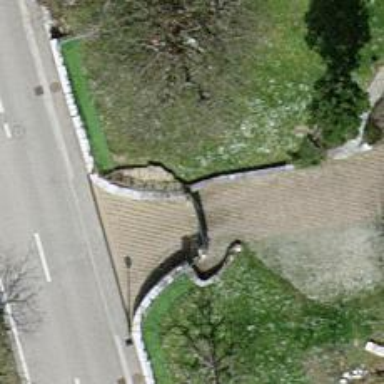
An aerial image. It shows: Wall barrier.